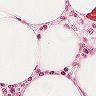
Metastatic tissue present: no